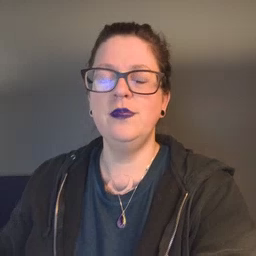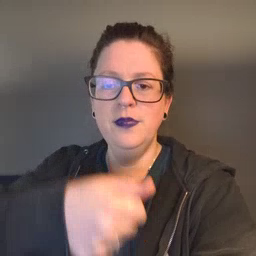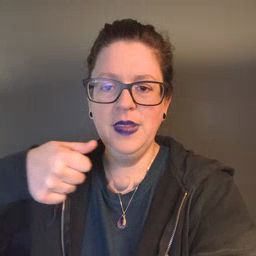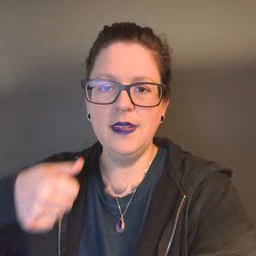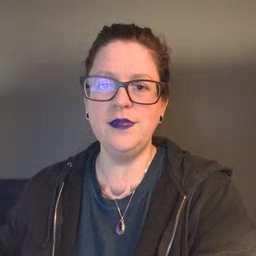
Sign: hide